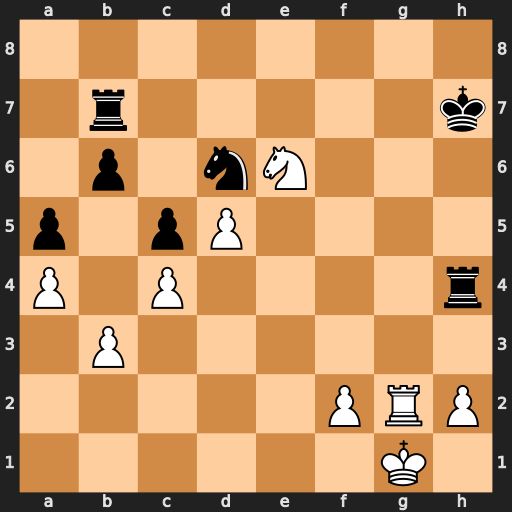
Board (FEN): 8/1r5k/1p1nN3/p1pP4/P1P4r/1P6/5PRP/6K1
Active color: w
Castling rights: -
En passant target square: -
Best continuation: Nf8+ Kh6 Rg6+ Kh5 Rxd6 Rg7+ Kf1